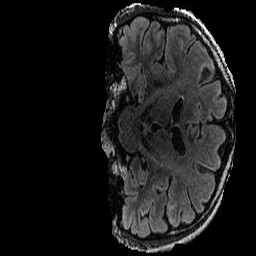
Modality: FLAIR
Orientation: coronal
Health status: ill
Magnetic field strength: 3 T